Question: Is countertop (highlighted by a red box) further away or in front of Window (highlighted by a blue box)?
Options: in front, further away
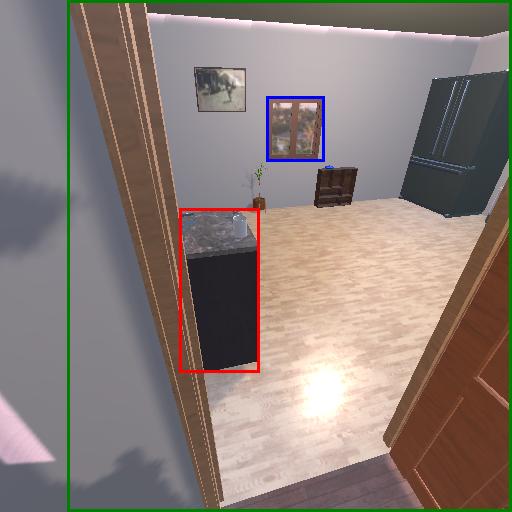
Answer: in front